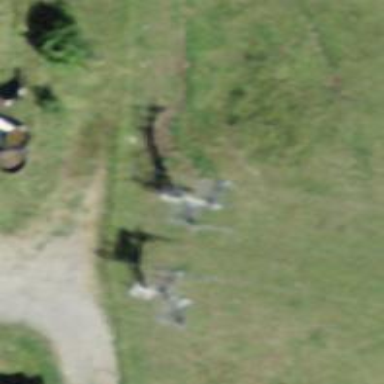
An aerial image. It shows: Pylon used for aerialway.